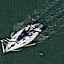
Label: civil